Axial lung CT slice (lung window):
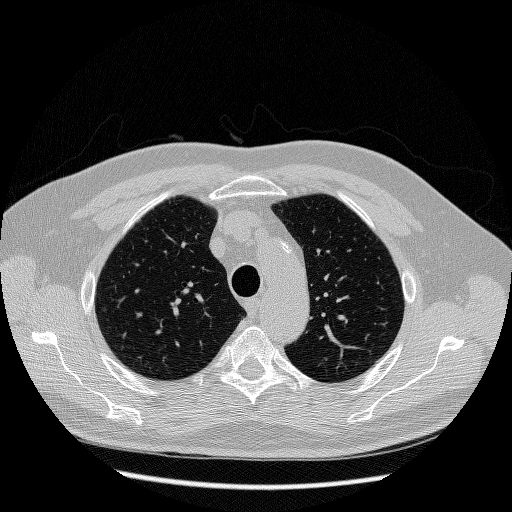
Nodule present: no